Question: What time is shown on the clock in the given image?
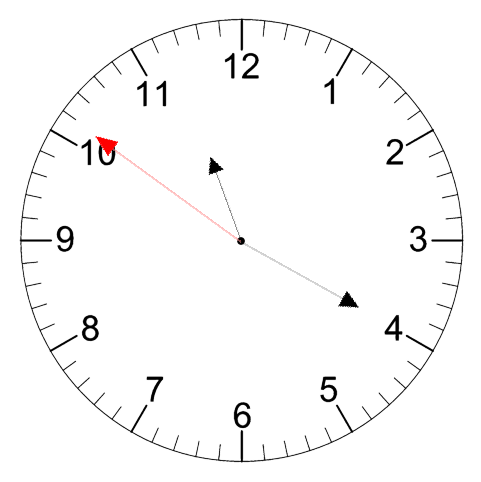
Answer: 11:19:51